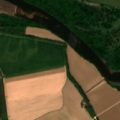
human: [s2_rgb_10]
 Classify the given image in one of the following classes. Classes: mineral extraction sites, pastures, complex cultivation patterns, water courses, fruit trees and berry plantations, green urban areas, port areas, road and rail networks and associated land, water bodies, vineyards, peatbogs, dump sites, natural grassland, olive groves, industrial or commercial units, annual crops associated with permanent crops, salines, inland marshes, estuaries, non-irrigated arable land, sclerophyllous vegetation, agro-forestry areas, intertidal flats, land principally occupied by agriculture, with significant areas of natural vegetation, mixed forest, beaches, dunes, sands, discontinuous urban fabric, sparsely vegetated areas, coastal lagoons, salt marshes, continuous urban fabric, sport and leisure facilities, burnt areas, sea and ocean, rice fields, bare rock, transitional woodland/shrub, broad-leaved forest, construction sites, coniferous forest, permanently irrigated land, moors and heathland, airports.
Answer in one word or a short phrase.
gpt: permanently irrigated land, pastures, broad-leaved forest, water courses